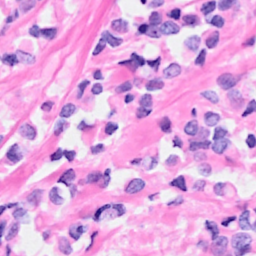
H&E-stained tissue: Breast